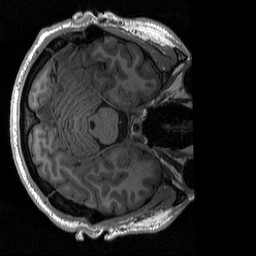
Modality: T1w
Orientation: axial
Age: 24
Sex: male
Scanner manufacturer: siemens
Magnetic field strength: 3 T
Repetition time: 2.3 s
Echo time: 0.00298 s